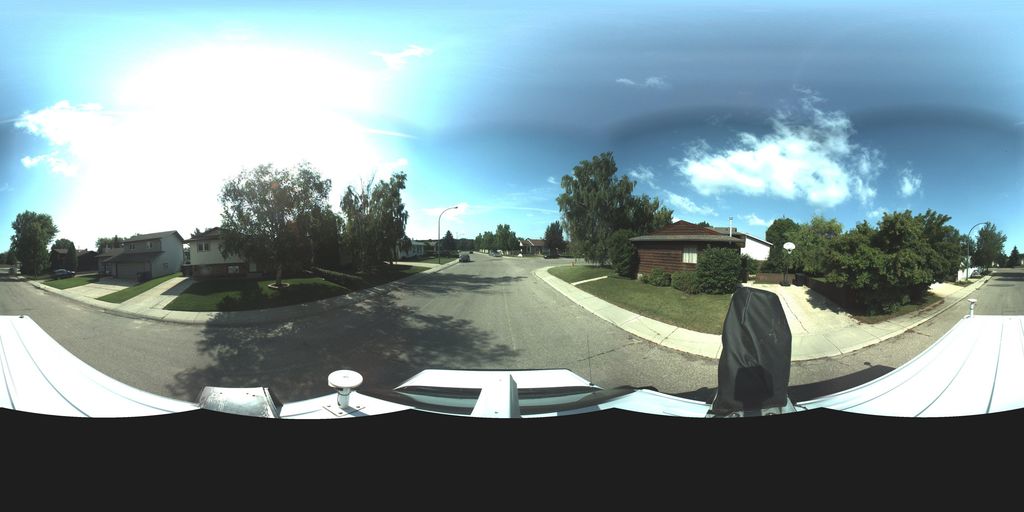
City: saskatoon